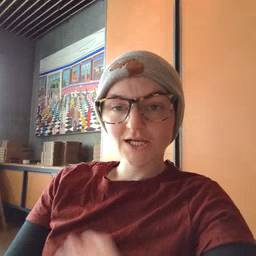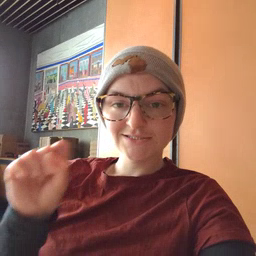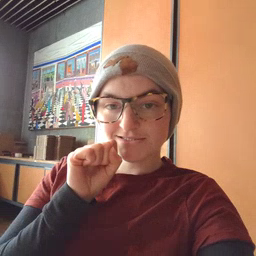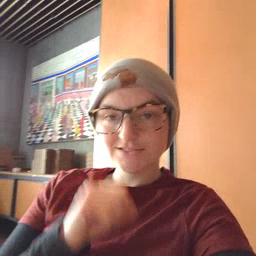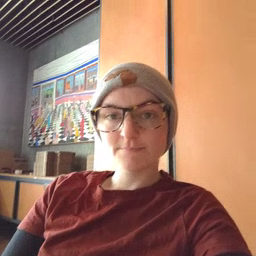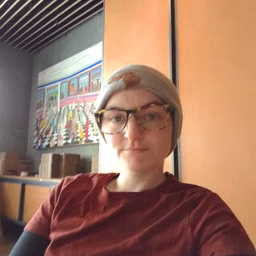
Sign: carrot